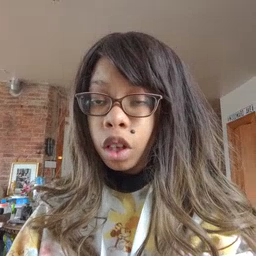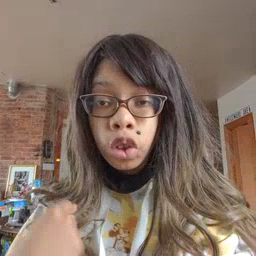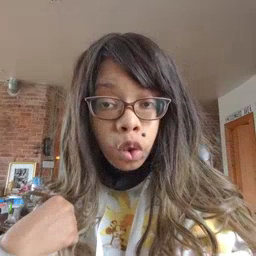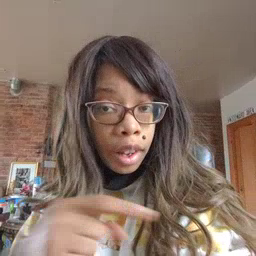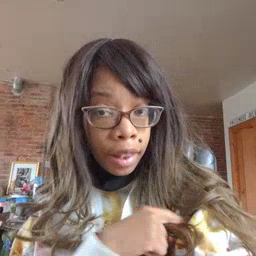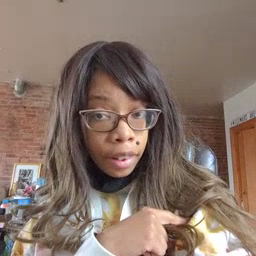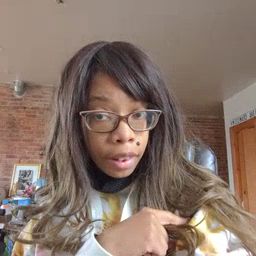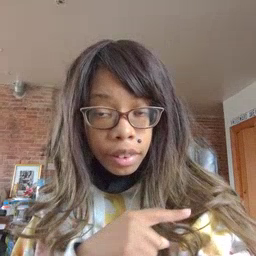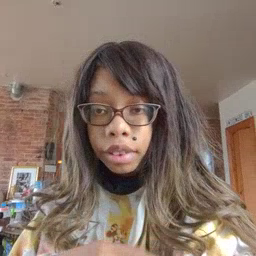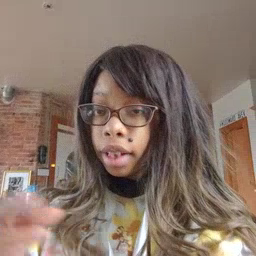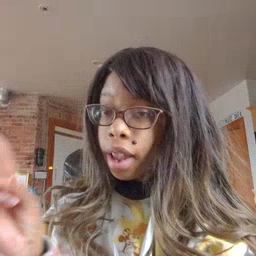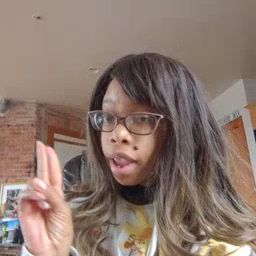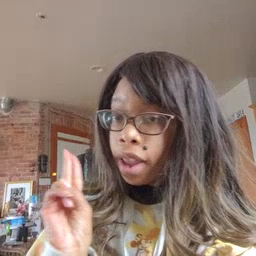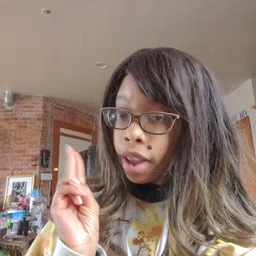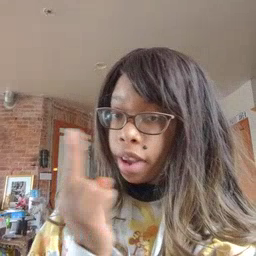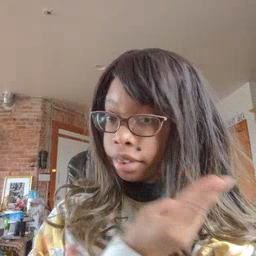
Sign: weus